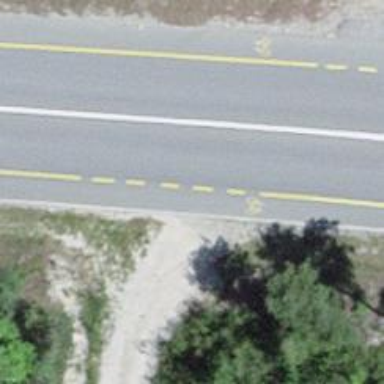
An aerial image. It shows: Asphalt road classified as primary highway with exclusive cycle lane on both sides.